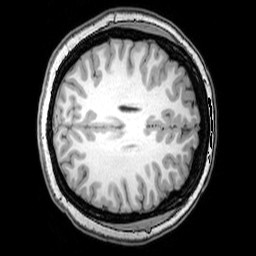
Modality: T1w
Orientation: axial
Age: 24
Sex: female
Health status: healthy
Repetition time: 0.081 s
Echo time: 0.037 s